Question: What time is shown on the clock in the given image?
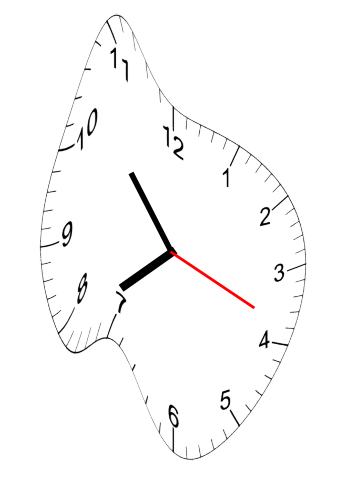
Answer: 07:53:19